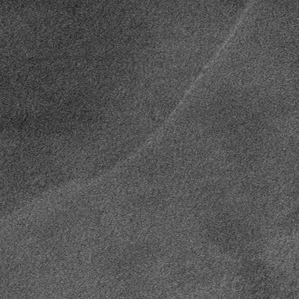
Label: frost